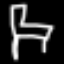
Label: chair